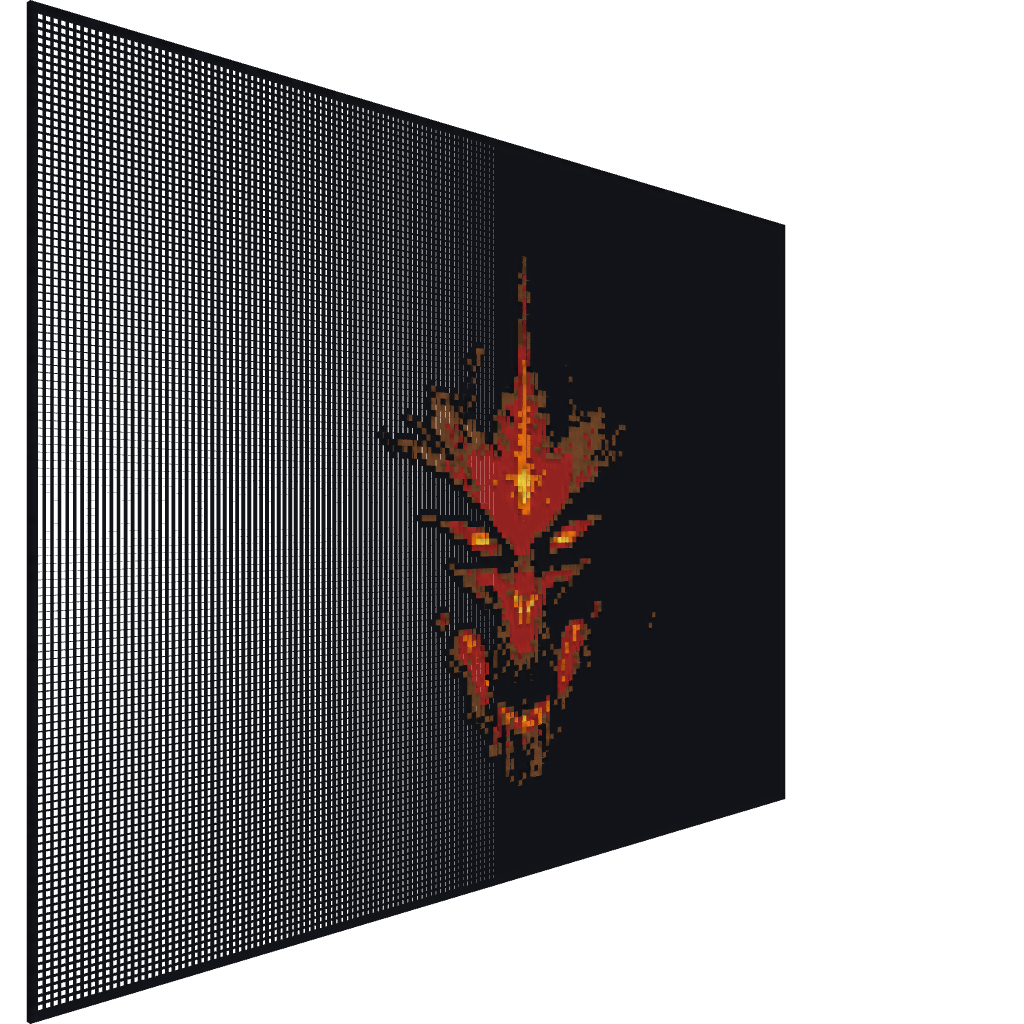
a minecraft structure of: Diablo ...